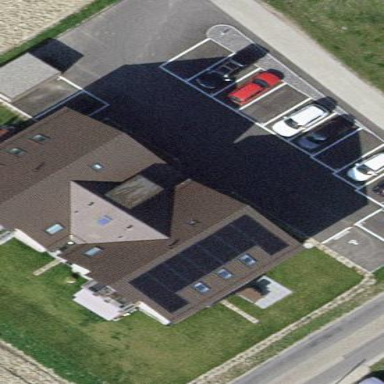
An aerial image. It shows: Image showing building with apartments.